Question: I have no idea why I am getting an extra-large window, this is making me run hoops to fit my sprites in the game-window. The constructor should make it so all the subcomponents fit into eachother, but it seems like there is some extra padding in the canvas or frame. I am having a tough time figuring out what the culprit is. The size of my frame should NOT be larger than 800x600 (OS decoration not included, talking about the containers).
'''
Panel: java.awt.Rectangle[x=0,y=0,width=810,height=610]
Frame: java.awt.Rectangle[x=0,y=0,width=816,height=638]
Canvas:java.awt.Rectangle[x=0,y=0,width=816,height=638]
'''
As you can see the bounds are larger than I specifed.
The class:
'''
public class GameFrame {
private JFrame frame;
private JPanel panel;
private Canvas canvas;
private BufferStrategy bufferStrategy;
private Graphics2D g;
private int width;
private int height;
public GameFrame(Color bgColor) {
this.width = GameEngine.GAMEDIMENSION[0]; // 800
this.height = GameEngine.GAMEDIMENSION[1]; // 600
this.frame = new JFrame();
this.panel = (JPanel) frame.getContentPane();
this.panel.setPreferredSize(new Dimension(width, height));
this.panel.setLayout(null);
this.panel.setBackground(bgColor);
this.canvas = new Canvas();
this.canvas.setBounds(0, 0, width, height);
this.canvas.setIgnoreRepaint(true);
this.frame.setDefaultCloseOperation(JFrame.EXIT_ON_CLOSE);
this.frame.pack();
this.frame.setResizable(false);
this.frame.setVisible(true);
this.panel.add(canvas);
this.canvas.createBufferStrategy(2);
this.bufferStrategy = canvas.getBufferStrategy();
this.g = (Graphics2D) bufferStrategy.getDrawGraphics();
this.canvas.requestFocus();
}
'''
The main:
'''
public static void main(String[] args) {
GameFrame gf = new GameFrame(Color.black);
System.out.println("Panel: " + gf.panel.getBounds());
System.out.println("Frame: " + gf.frame.getBounds());
System.out.println("Canvas:" + gf.frame.getBounds());
for (int R = 0; R < 255; R++) {
for (int B = 0; B < 255; B++) {
for (int G = 0; G < 255; G++) {
gf.g.setColor(Color.black);
gf.g.fillRect(0, 0, gf.width, gf.height);
gf.g.setColor(new Color(R, B, G));
gf.g.fillRect(0, 0, gf.width, gf.height);
gf.bufferStrategy.show();
}
}
}
}
'''
In the main I try to loop squares just to see the effect.

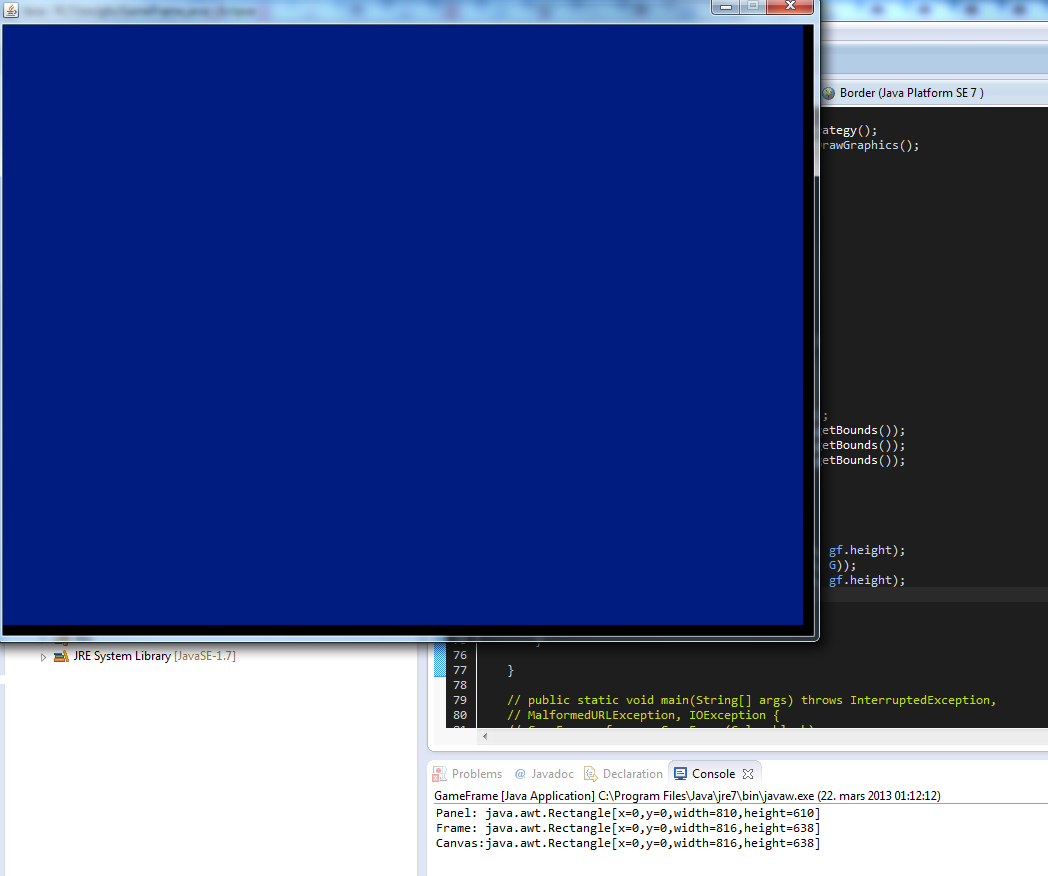
Answer: Swap the 'pack' and 'setResizable' calls, so that 'pack' is the second call.
In the following example, it will write '200x200' on the panel, if you swap the calls it will write '210x210'
This is a known "issue"
'''
import java.awt.BorderLayout;
import java.awt.Dimension;
import java.awt.EventQueue;
import java.awt.FontMetrics;
import java.awt.Graphics;
import javax.swing.JFrame;
import javax.swing.JPanel;
import javax.swing.UIManager;
import javax.swing.UnsupportedLookAndFeelException;
public class TestResizeFrame {
public static void main(String[] args) {
new TestResizeFrame();
}
public TestResizeFrame() {
EventQueue.invokeLater(new Runnable() {
@Override
public void run() {
try {
UIManager.setLookAndFeel(UIManager.getSystemLookAndFeelClassName());
} catch (ClassNotFoundException | InstantiationException | IllegalAccessException | UnsupportedLookAndFeelException ex) {
}
JFrame frame = new JFrame("Testing");
frame.setDefaultCloseOperation(JFrame.EXIT_ON_CLOSE);
frame.setLayout(new BorderLayout());
frame.add(new TestPane());
// Will appear as 200x200, swap them and it will appear as 210x210
frame.setResizable(false);
frame.pack();
frame.setLocationRelativeTo(null);
frame.setVisible(true);
}
});
}
public class TestPane extends JPanel {
@Override
public Dimension getPreferredSize() {
return new Dimension(200, 200);
}
@Override
protected void paintComponent(Graphics g) {
super.paintComponent(g);
FontMetrics fm = g.getFontMetrics();
g.drawString(getWidth() + "x" + getHeight(), 0, fm.getAscent());
}
}
}
'''